Question: I'm developing a web gis with 'Extjs 6.0' and 'OpenLayers 3.6.0' in MVVM Architecture. I want to put 'ol.map' to a 'Ext.panel.Panel'. Main view of the Project is as bellow:
'''
Ext.define('MyApp2.view.main.Main', {
extend: 'Ext.container.Container',
requires: [
'MyApp2.view.main.MainController',
'MyApp2.view.main.MainModel'
],
xtype: 'app-main',
controller: 'main',
viewModel: {
type: 'main'
},
layout: {
type: 'border'
},
items: [{
xtype: 'panel',
bind: {
title: '{name}'
},
region: 'west',
html: 'its me! - West Panel',
width: 125,
minWidth: 100,
maxWidth: 250,
}, {
xtype: 'panel',
region: 'center',
collapsible: false,
html: '<div id="map" class="map"></div>',
listeners: {
beforerender: 'beforerender',
afterrender: 'afterrender'
}
}]
});
'''
first I render the 'panel' with 'html' config: '<div id="map" class="map"></div>' and then in 'afterrender' listener initialize 'ol.map' as follow:
'''
Ext.define('MyApp2.view.main.MainController', {
extend: 'Ext.app.ViewController',
requires: [
'Ext.window.MessageBox'
],
alias: 'controller.main',
afterrender: function() {
map = new ol.Map({
target: 'map',
layers: [
new ol.layer.Tile({
title: "Global Imagery",
source: new ol.source.TileWMS({
url: 'http://localhost:8080/geoserver/world/wms?service=WMS',
params: {LAYERS: 'world:worldRaster', VERSION: '1.1.1'}
})
})
],
view: new ol.View({
projection: 'EPSG:4326',
center: [35, 41],
zoom: 4
})
});
},
beforerender: function(){
console.log("Salam Bar Mahdi");
}
});
'''
The code does not give any error, but when I run it, Everything is good except when I want to zoom in map, it zoom another place. see following picture:

This bug remains stable until in 'index.html' file I define follow 'css':
'''
<style>
.map {
height: 600px;
width: 600px;
}
</style>
'''
This 'css' put 'ol.map' to a '600x600' box, But I want 'ol.map' fit to 'Ext.panel.Panel'.
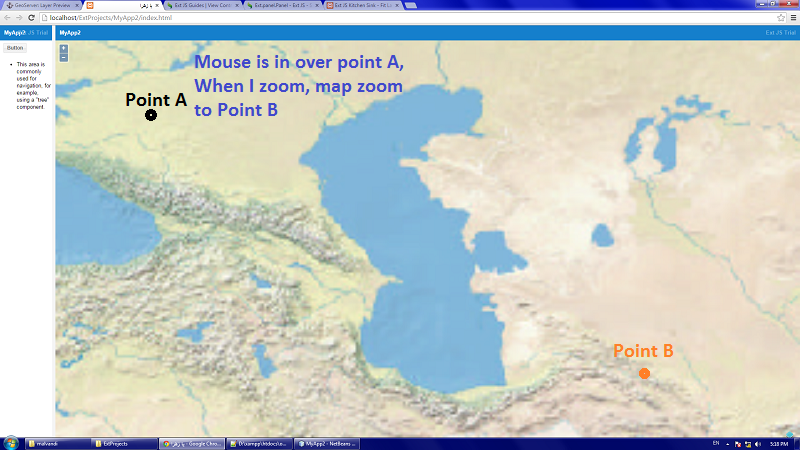
Answer: The 'ol.map' class must sit in a certain height and width component. The only thing that is required is that initial 'ol.map' with 'afterlayout' event.